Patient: sex M, age 31
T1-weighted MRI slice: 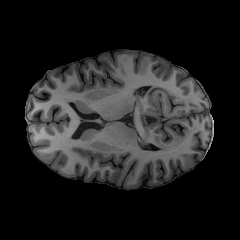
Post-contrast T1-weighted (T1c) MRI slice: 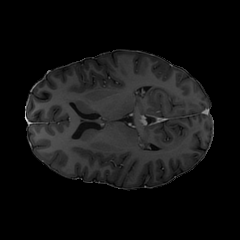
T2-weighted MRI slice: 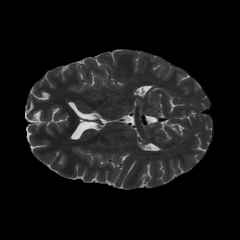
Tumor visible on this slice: no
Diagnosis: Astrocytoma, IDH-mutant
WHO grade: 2